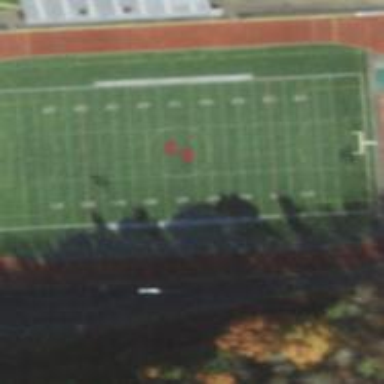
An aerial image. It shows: Pitch for American football.